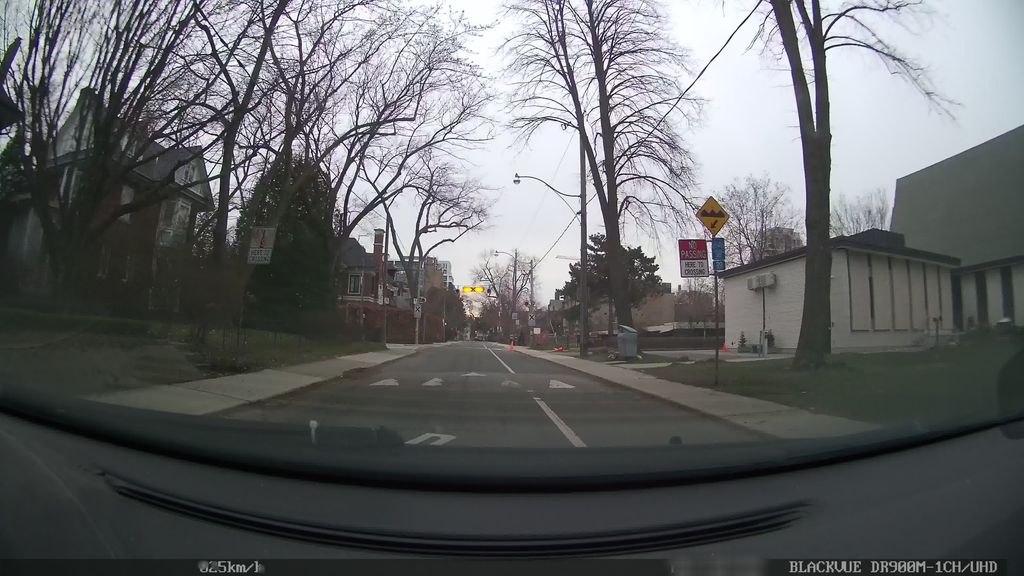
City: toronto